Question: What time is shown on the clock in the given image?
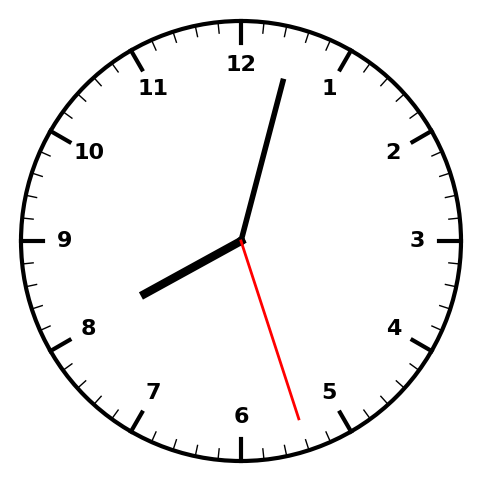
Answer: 08:02:27